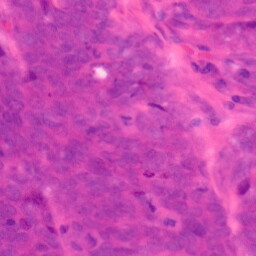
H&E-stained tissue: Colon